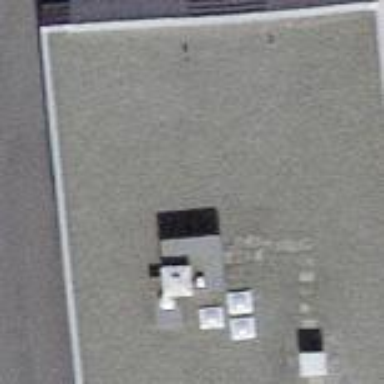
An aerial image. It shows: Office building.